【题型】选择题　【知识点】解析几何　【难度】medium
如图，在等腰梯形$ABCD$中，$AB\parallel CD$，$CD=2AB$，$AD=\frac{\sqrt{5}}{2}AB$，$E$为线段$AC$上的一点，以$A$，$B$为顶点的双曲线$M$经过点$E$，且$\frac{3}{4}\leq\frac{AE}{AC}\leq\frac{6}{7}$，则$M$的离心率可能为（\quad）

\vspace{0.5em}
\(A.\ 1.7\quad B.\ 2.1\quad C.\ 2.5\quad D.\ 2.9\)
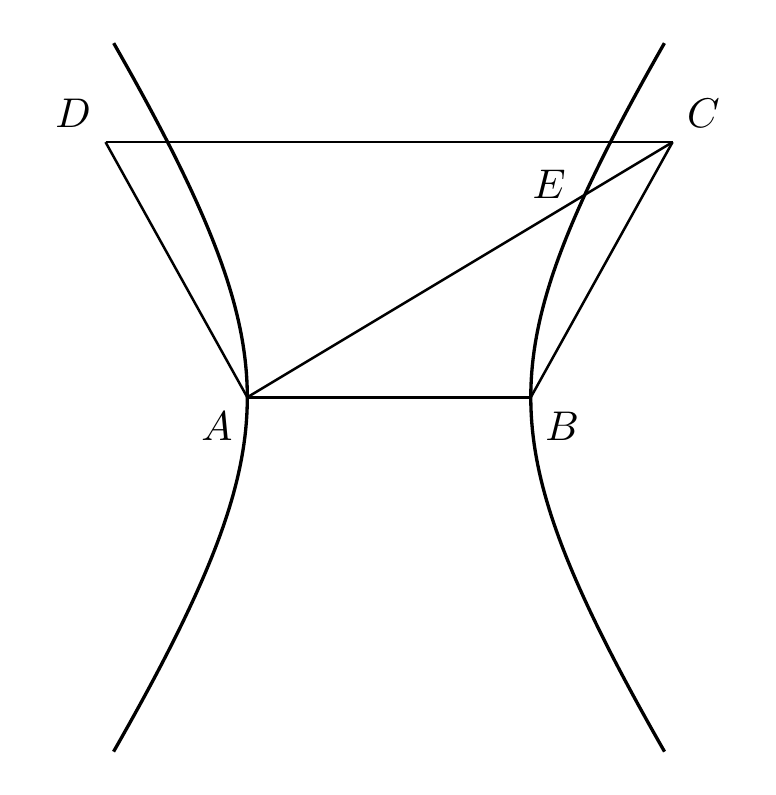
【解答】
\textbf{【答案】} \(B\)

\vspace{1em}
\textbf{【分析】} 以$AB$的中点为原点，建立直角坐标系，设$M:\frac{x^2}{a^2}-\frac{y^2}{b^2}=1$，$E\left(x_0,y_0\right)$，根据$\frac{3}{4}\leq\frac{AE}{AC}\leq\frac{6}{7}$用$a,b$表示出$E$点坐标，再根据$E$在$M$上得到$a,b$的关系，求出离心率的取值范围，再进行判断。

\vspace{1em}
\textbf{【解答】} 解：由题意以$AB$的中点为原点，建立直角坐标系，如图，

\vspace{0.5em}
设$M:\frac{x^2}{a^2}-\frac{y^2}{b^2}=1\ (a>0,b>0)$，$E\left(x_0,y_0\right)$。$E$在双曲线上，

以$A$，$B$为顶点，则$A\left(-a,0\right)$，$B\left(a,0\right)$。

过$A$作$AH\perp CD$于$H$，$\because ABCD$是等腰梯形，且$AB\parallel CD$，$CD=2AB$，$AD=\frac{\sqrt{5}}{2}AB$，

则$AD=\sqrt{5}a$，$DH=a$，$\therefore AH=\sqrt{5a^2-a^2}=2a$，则$C\left(2a,2a\right)$。

$\therefore \overrightarrow{AC}=(3a,2a)$，$\overrightarrow{AE}=(x_0+a,y_0)$，

设$\lambda=\frac{AE}{AC}\ \left(\frac{3}{4}\leq\lambda\leq\frac{6}{7}\right)$，则$\overrightarrow{AE}=(x_0+a,y_0)=\lambda\overrightarrow{AC}=\lambda(3a,2a)$，

得
\[
\begin{cases}
x_0=3\lambda a-a \\
y_0=2\lambda a
\end{cases}
\]

又点$E$在双曲线$M$上，

$\therefore \frac{(3\lambda a-a)^2}{a^2}-\frac{(2\lambda a)^2}{b^2}=1$，

整理得：$\frac{b^2}{a^2}=\frac{4\lambda^2}{9\lambda^2-6\lambda}=\frac{4\lambda}{9\lambda-6}$，

$\therefore e^2=\frac{c^2}{a^2}=\frac{a^2+b^2}{a^2}=1+\frac{b^2}{a^2}=1+\frac{4\lambda}{9\lambda-6}=1+\frac{4}{9-\frac{6}{\lambda}}$，

$\because \frac{3}{4}\leq\lambda\leq\frac{6}{7}$，$\therefore 1\leq9-\frac{6}{\lambda}\leq2\Rightarrow 2\leq\frac{4}{9-\frac{6}{\lambda}}\leq4\Rightarrow 3\leq1+\frac{4}{9-\frac{6}{\lambda}}\leq5$。

$\therefore \sqrt{3}\leq e\leq\sqrt{5}$。

故选：$B$。

\vspace{1em}
\textbf{【点评】} 本题考查双曲线的简单性质的应用，离心率的求法，是中档题。
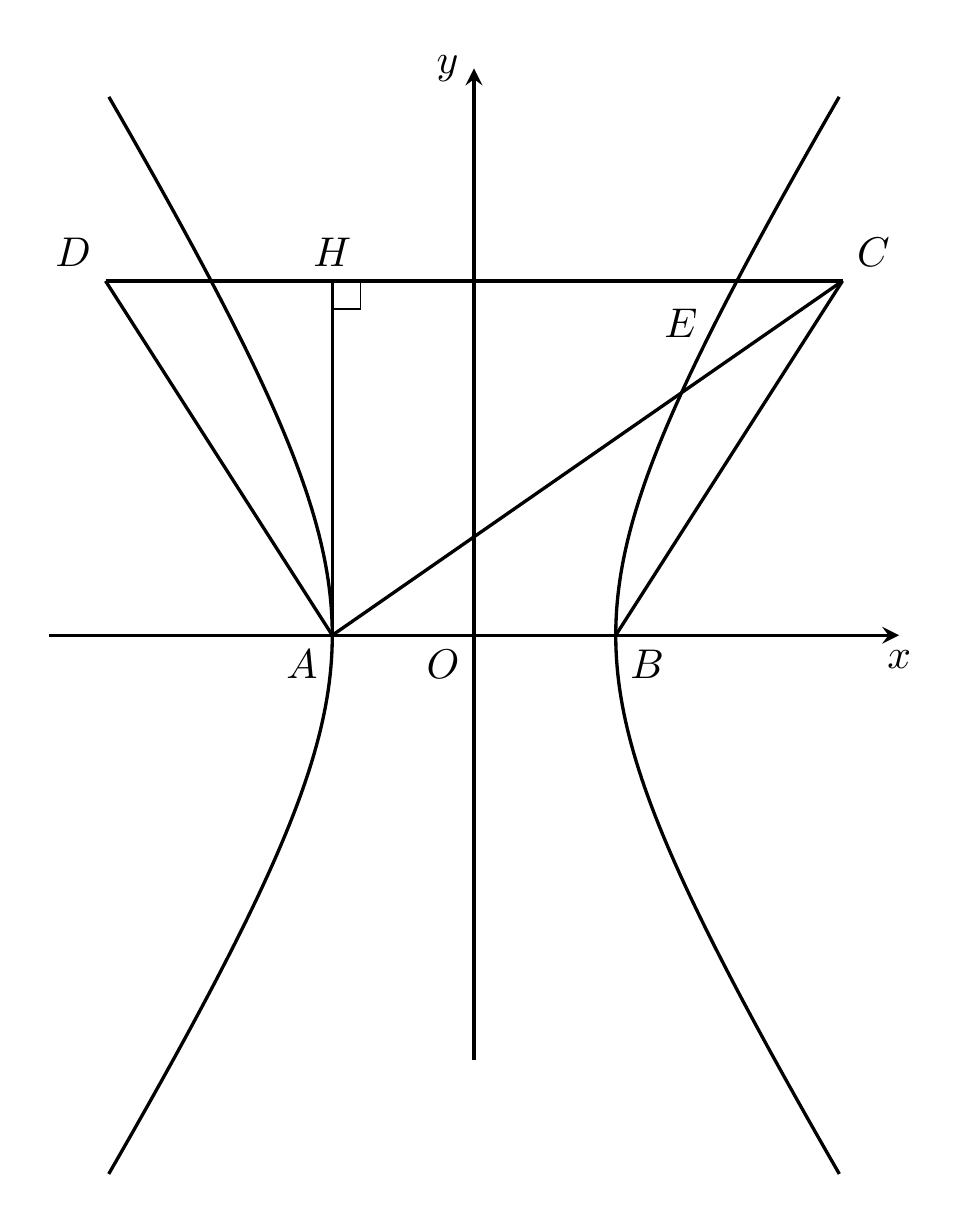